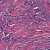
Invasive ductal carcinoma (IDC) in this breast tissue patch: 1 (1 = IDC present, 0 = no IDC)